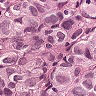
Metastatic tissue present: yes